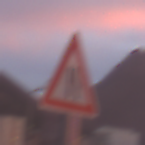
Verkehrszeichen: EinseitigVerengteFahrbahnRechts
Umgebung: Outdoor, Urban
Tageszeit: SunriseSunset
Wetter: PartlyCloudy
Licht: Natural
Jahreszeit: NotSpecified
Kontrast: MediumContrast